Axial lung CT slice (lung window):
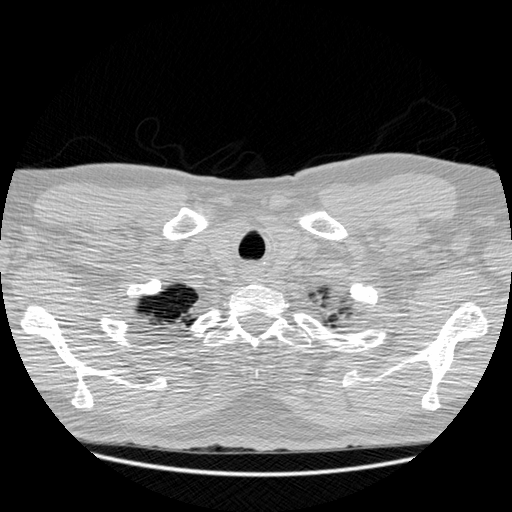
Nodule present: no